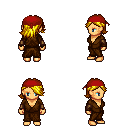
a pixel art fantasy rpg character, female body template, human, tanned skin, brown robe, gold greaves, blonde swoop hairstyle, red bandana, leather bracers, four views (front, back, left, right), 2x2 character sprite sheet, small pixel art, hard edges, no anti-aliasing